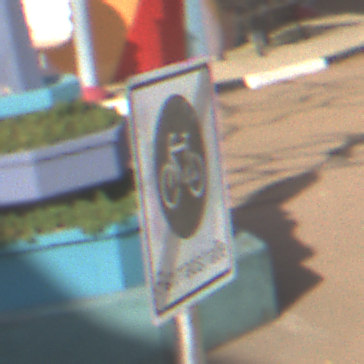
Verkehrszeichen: EndeFahrradstrasse
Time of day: MorningAfternoon
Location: Outdoor (Special)
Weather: PartlyCloudy
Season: NotSpecified
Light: Natural